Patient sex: F
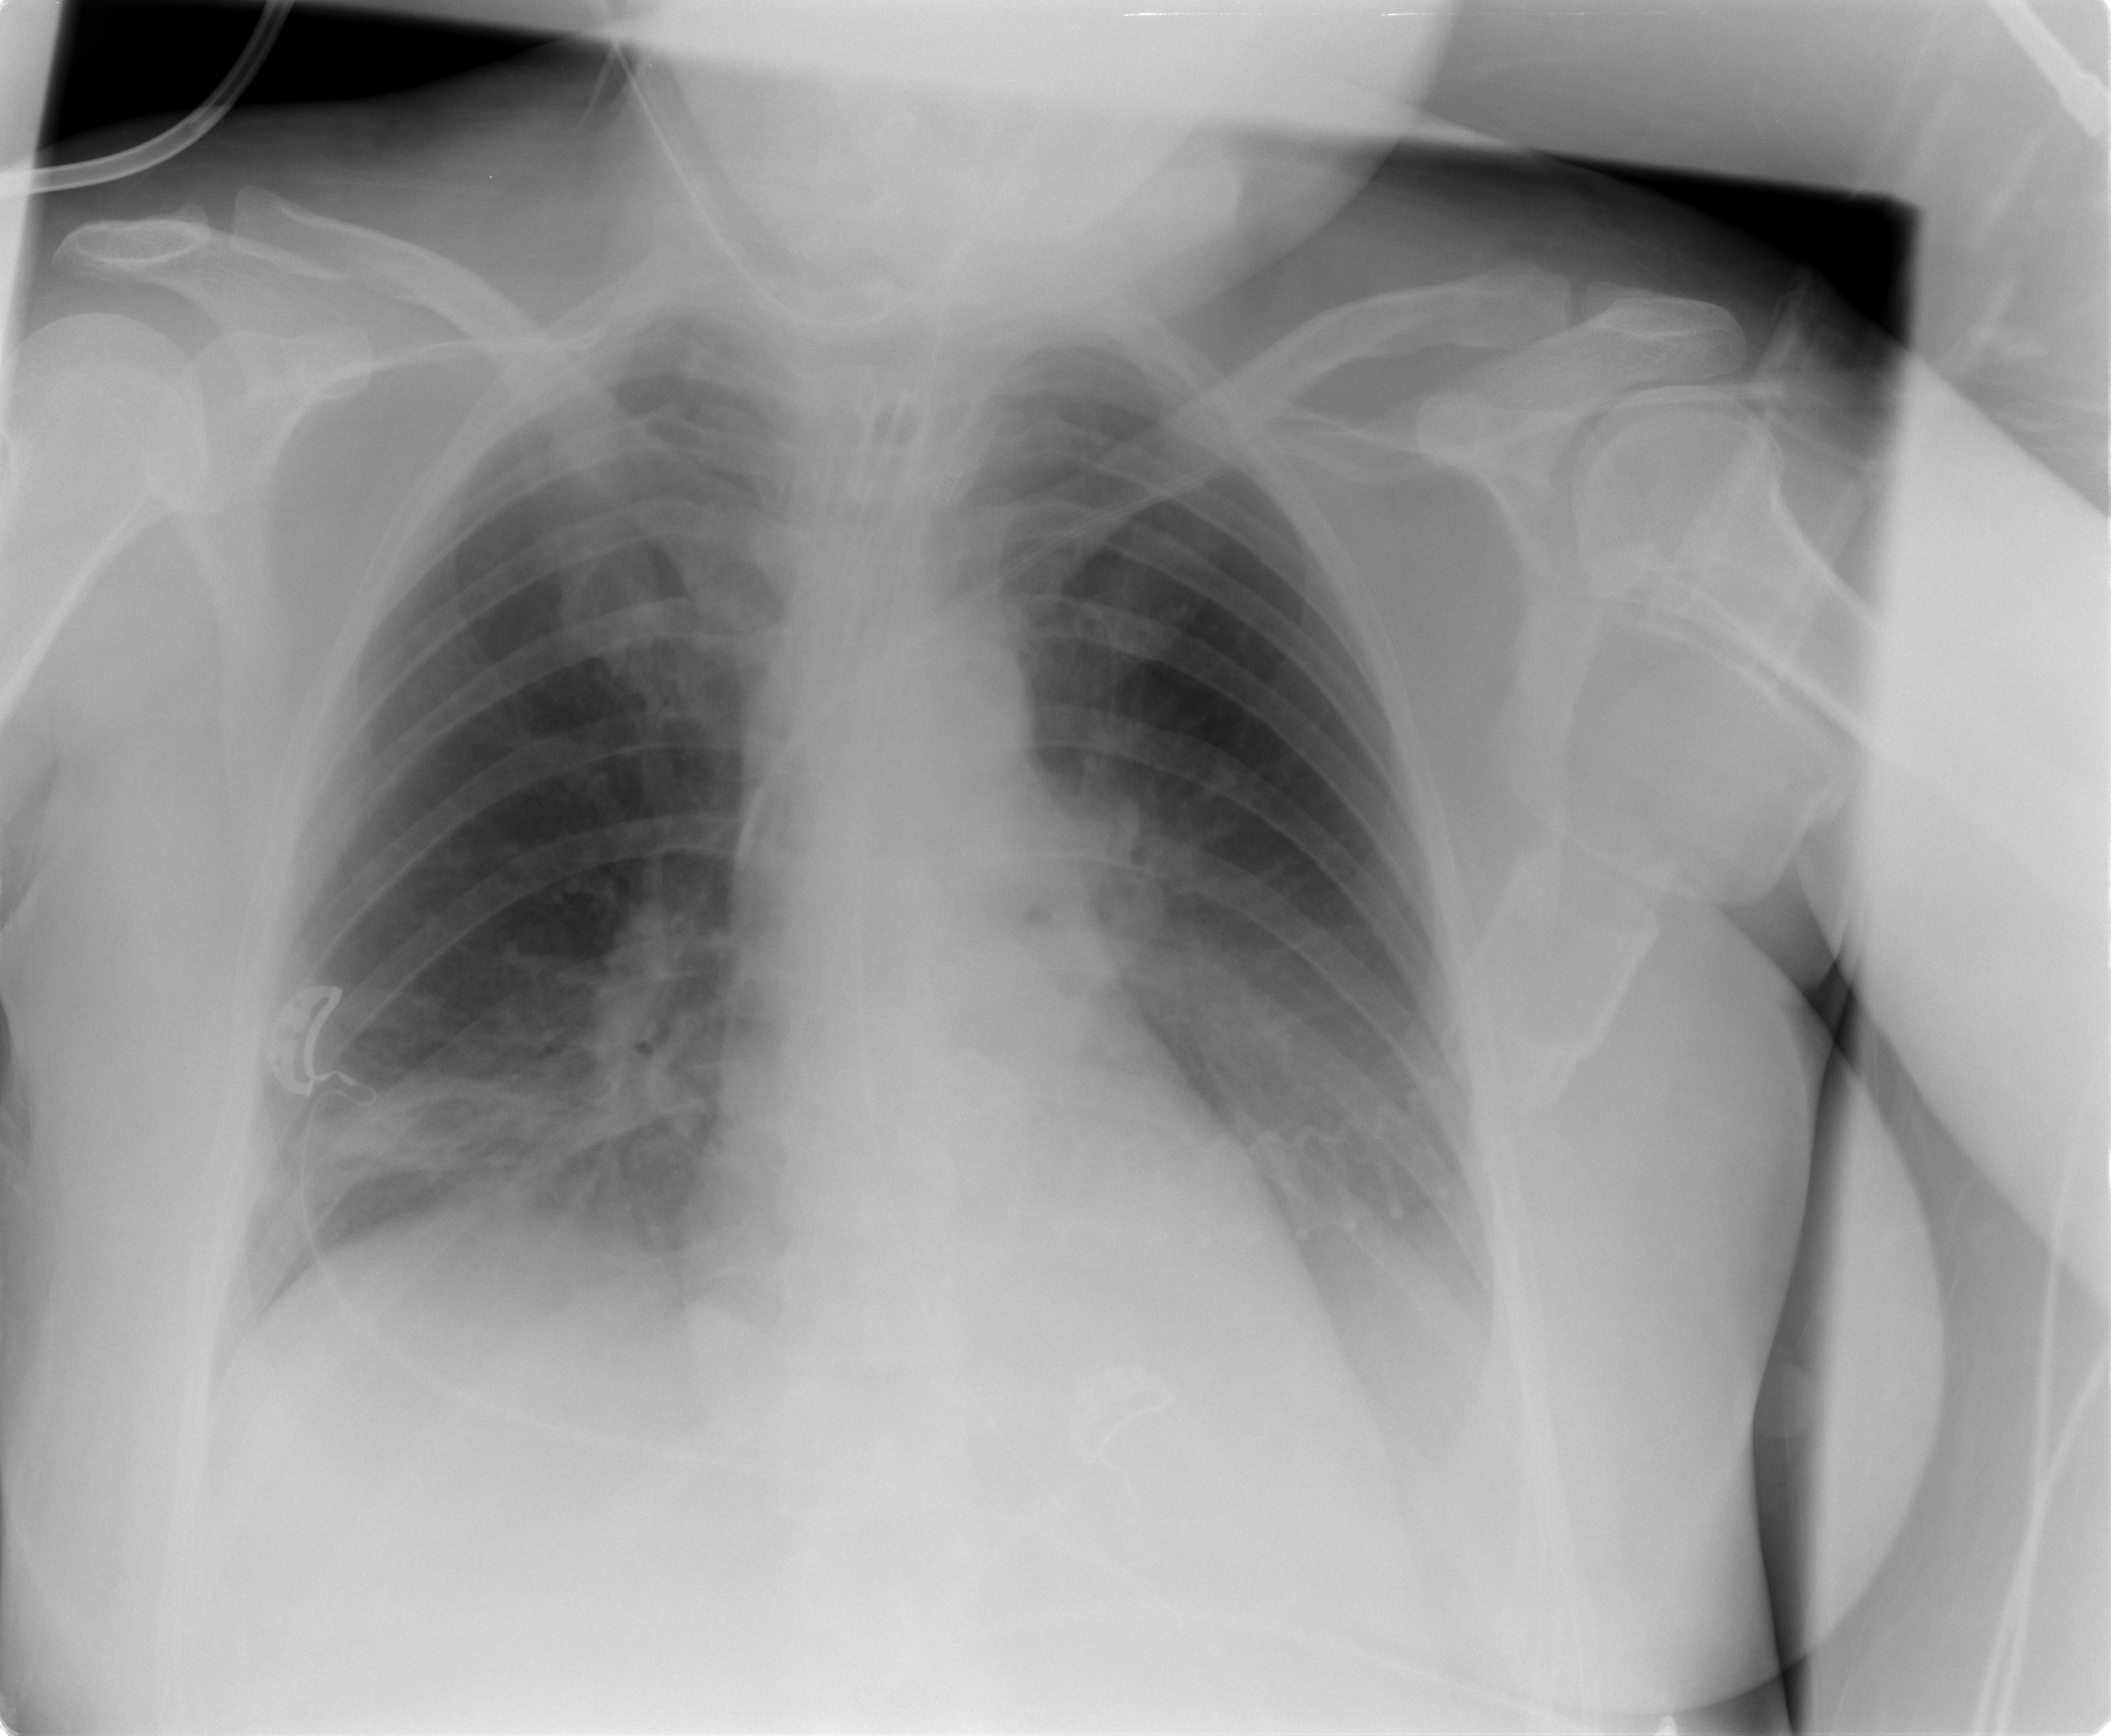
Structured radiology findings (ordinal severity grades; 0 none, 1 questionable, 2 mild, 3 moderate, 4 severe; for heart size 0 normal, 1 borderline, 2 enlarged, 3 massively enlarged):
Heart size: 1
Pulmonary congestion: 0
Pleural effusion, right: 0
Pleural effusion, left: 2
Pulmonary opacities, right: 1
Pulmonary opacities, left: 1
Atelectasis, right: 2
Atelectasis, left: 3